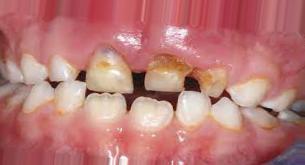
Condition: Caries